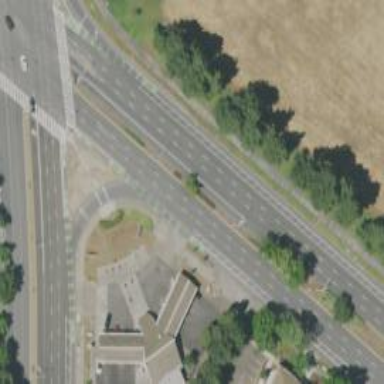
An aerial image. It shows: Secondary road with separate asphalt sidewalk.